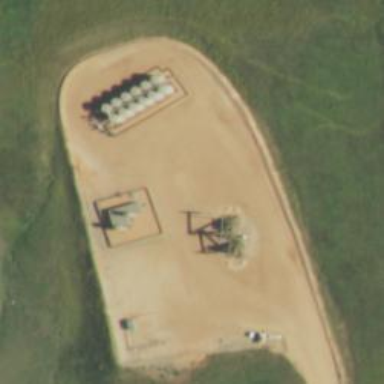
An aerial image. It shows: Petroleum well that is man-made.